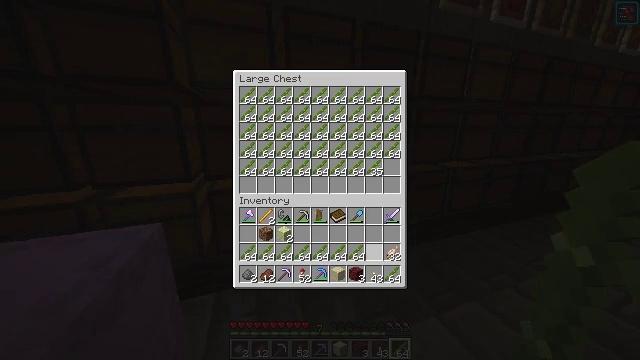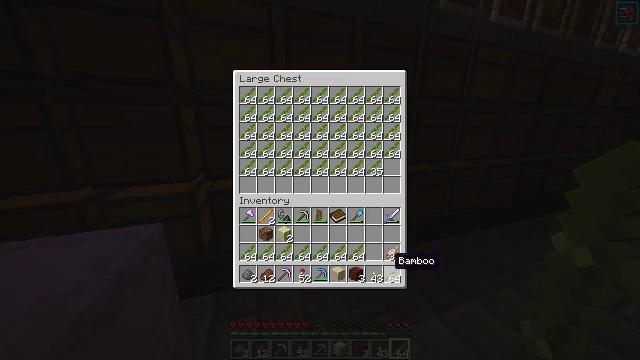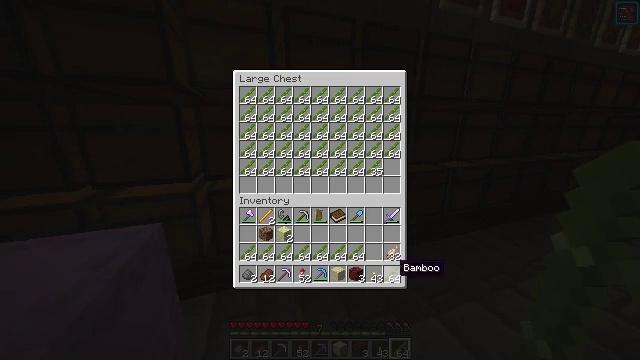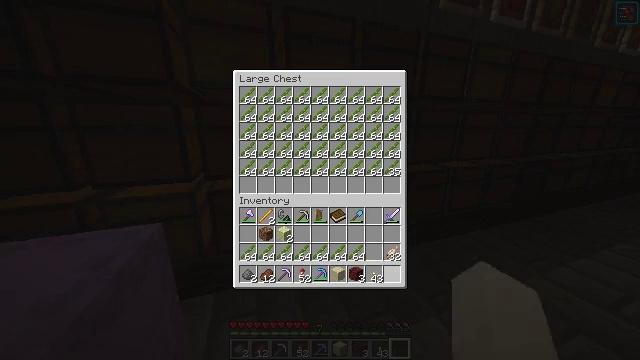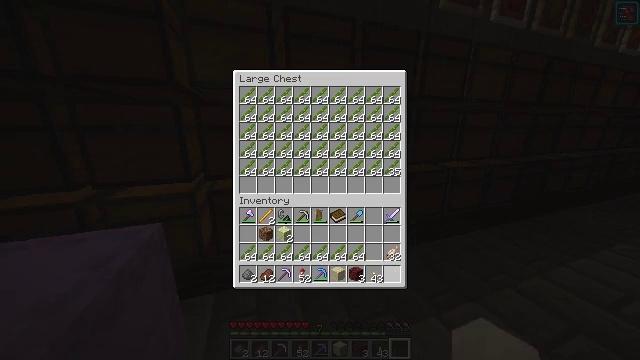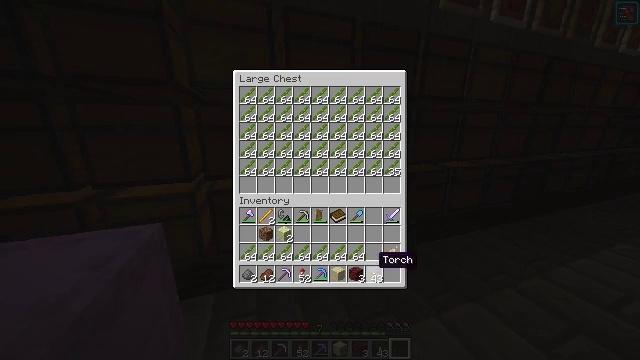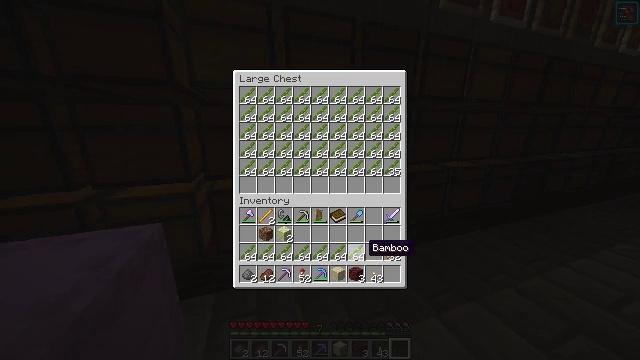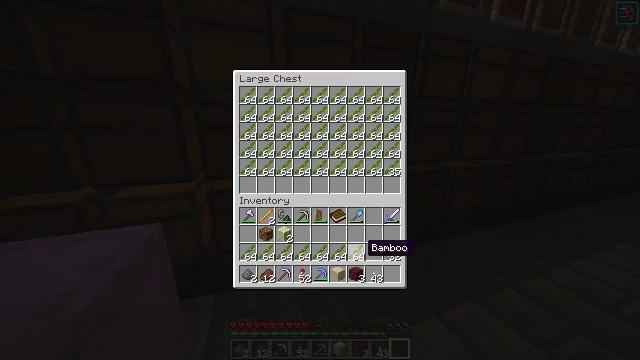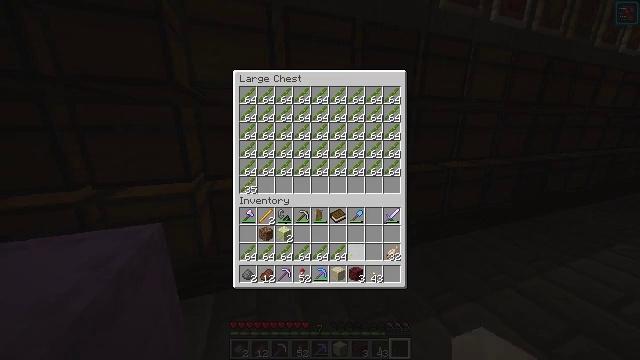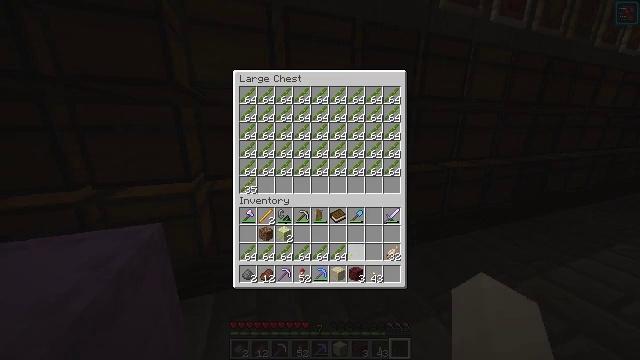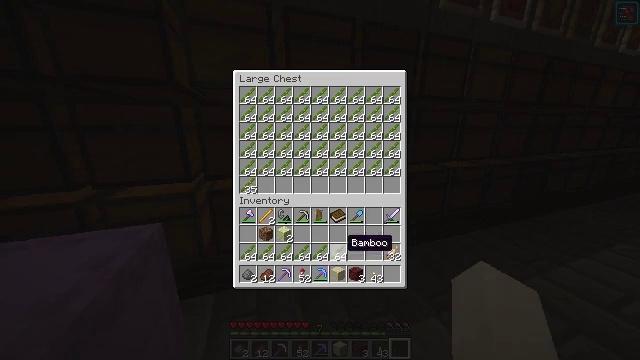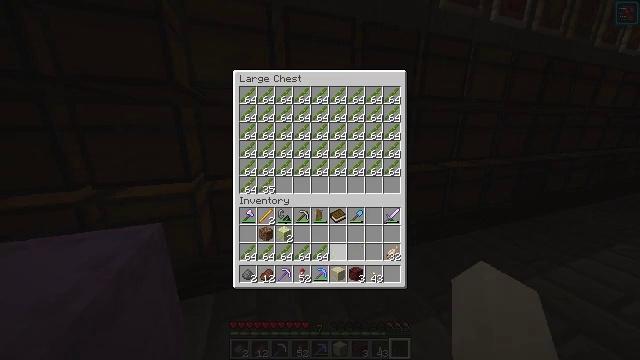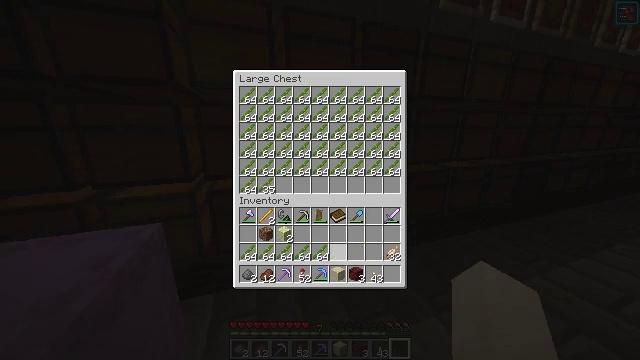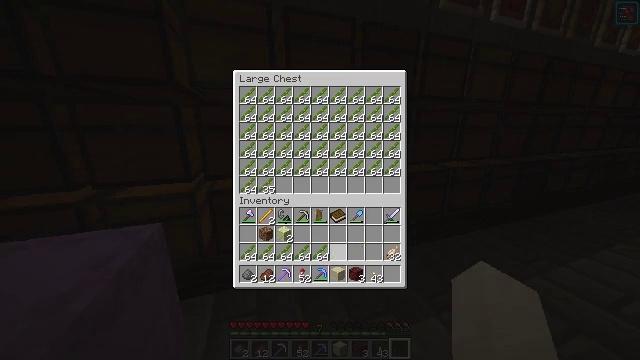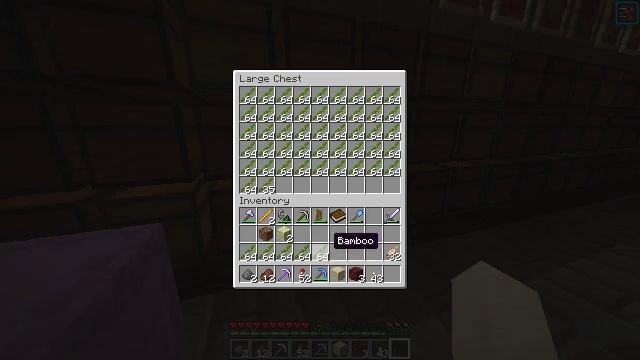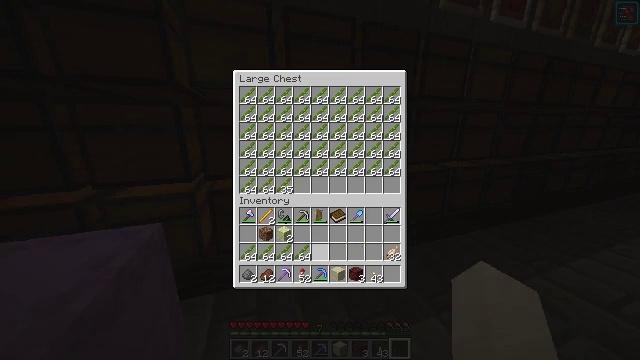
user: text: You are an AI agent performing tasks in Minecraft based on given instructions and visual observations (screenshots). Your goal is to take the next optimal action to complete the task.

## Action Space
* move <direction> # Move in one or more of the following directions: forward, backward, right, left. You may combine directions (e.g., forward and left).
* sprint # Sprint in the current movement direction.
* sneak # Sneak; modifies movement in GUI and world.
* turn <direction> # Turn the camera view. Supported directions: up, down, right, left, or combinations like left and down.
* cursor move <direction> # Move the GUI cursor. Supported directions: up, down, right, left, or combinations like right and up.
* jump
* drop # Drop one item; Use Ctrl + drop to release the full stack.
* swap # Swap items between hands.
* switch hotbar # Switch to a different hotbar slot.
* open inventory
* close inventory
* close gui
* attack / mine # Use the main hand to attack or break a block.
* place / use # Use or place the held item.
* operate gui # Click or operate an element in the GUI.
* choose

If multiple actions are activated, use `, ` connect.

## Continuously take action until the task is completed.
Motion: motion action
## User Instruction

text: Attack the shulker box to pick it up.
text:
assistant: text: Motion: sneak, cursor move right and down
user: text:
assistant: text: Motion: sneak, cursor move down
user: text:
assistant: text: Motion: sneak, choose
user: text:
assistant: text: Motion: sneak, choose
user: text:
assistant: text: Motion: sneak, cursor move left and up
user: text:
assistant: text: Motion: sneak, cursor move left and up
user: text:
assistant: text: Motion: sneak
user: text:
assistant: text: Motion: sneak, choose
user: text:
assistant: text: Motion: sneak, cursor move left, choose
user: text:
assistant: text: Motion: sneak, cursor move left
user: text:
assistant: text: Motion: sneak, choose
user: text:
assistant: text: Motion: sneak, choose
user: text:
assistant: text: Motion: sneak, cursor move left
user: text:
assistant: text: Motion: sneak
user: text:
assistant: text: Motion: sneak, choose
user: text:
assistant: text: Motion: sneak, cursor move left
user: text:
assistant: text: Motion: sneak
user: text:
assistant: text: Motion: sneak, choose
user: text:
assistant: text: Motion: sneak, choose
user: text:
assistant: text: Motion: sneak, cursor move left
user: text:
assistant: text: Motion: sneak, choose
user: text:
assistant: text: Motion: sneak, choose
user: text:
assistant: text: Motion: sneak, cursor move left
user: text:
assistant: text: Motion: sneak, choose
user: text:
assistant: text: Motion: sneak, choose
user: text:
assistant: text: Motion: sneak, cursor move left
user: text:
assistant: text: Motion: sneak
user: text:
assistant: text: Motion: sneak
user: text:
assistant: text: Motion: sneak, choose
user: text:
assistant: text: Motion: sneak, choose